Question: I'm confused, this should be centering, yet it's not.
'''
public void addTableImage(String imageName, LinearLayout L){
ImageView newImage = new ImageView(c);
RelativeLayout.LayoutParams layoutParams = new RelativeLayout.LayoutParams(150, 150);
newImage.setLayoutParams(layoutParams);
int id = c.getResources().getIdentifier(imageName, "drawable", c.getPackageName());
RelativeLayout l1 = new RelativeLayout(c);
l1.setLayoutParams(new RelativeLayout.LayoutParams(400, 160));
l1.setBackgroundColor(Color.WHITE);
l1.setGravity(Gravity.CENTER);
newImage.setImageResource(id);
l1.addView(newImage);
L.addView(l1);
}
'''
And I'm getting this as a result:

Image shows up fine (yes, it's just a placeholder green box), the background is set, and everything is set to be Gravity.CENTER, yet it's still left oriented.
Bonus points: Anyone know why "Ask a Question" now autocompletes your last question's info? It's a bit confusing, making me think I'm actually editing an old question.
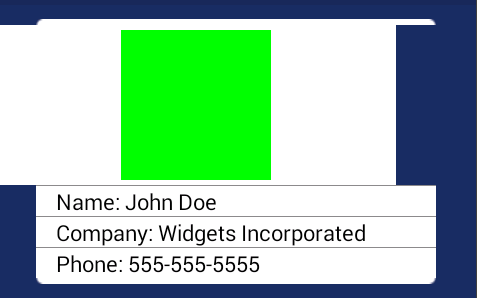
Answer: Change your code to:
'''
public void addTableImage(String imageName, LinearLayout L){
ImageView newImage = new ImageView(c);
RelativeLayout.LayoutParams layoutParams = new RelativeLayout.LayoutParams(150, 150);
newImage.setLayoutParams(layoutParams);
int id = c.getResources().getIdentifier(imageName, "drawable", c.getPackageName());
RelativeLayout l1 = new RelativeLayout(c);
LinearLayout.LayoutParams lp=new LinearLayout.LayoutParams(400, 160);
lp.gravity=Gravity.CENTER;
l1.setLayoutParams(lp);
l1.setBackgroundColor(Color.WHITE);
l1.setGravity(Gravity.CENTER);
newImage.setImageResource(id);
l1.addView(newImage);
L.addView(l1);
}
'''
Your image is centered inside relativelayout by setting gravity of relative layout to center.
But to set relative layout itself to the center of the Linearlayout it is in you need to set layout gravity to center of relative layout to center or gravity of the LinearLayout to center.
You can try above code it should work.